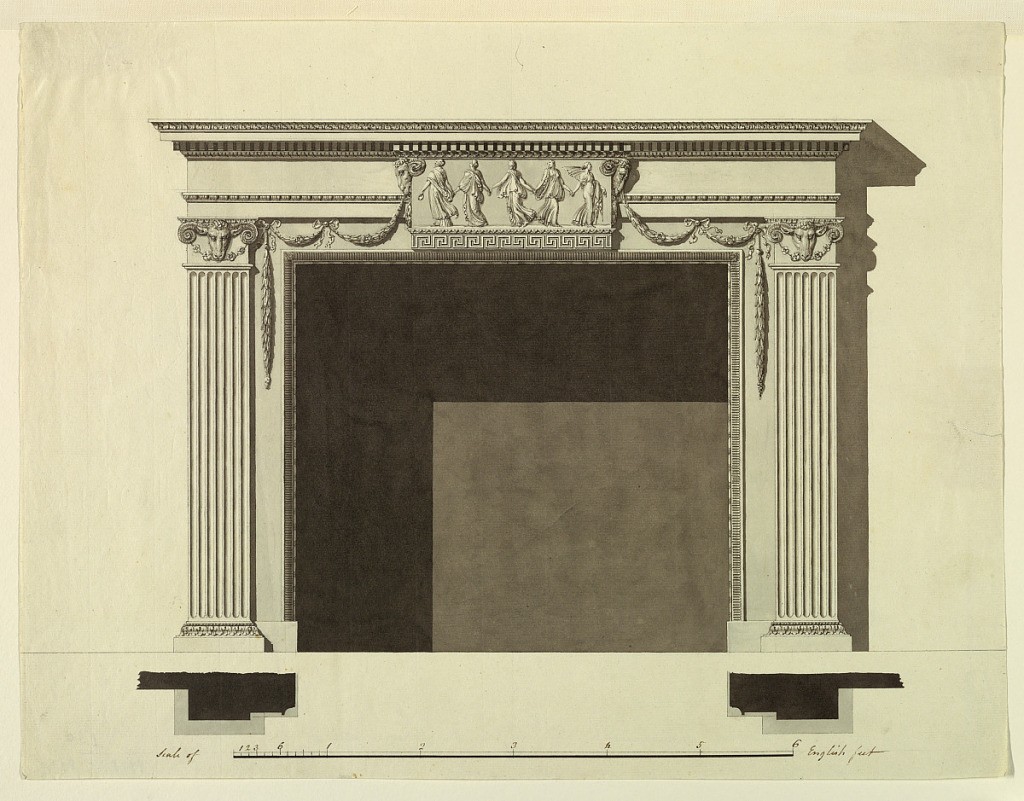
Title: Design for a Chimneypiece with Borghese Dancers
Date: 1780–1800
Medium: Graphite, pen and ink, brush and watercolor on paper
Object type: Drawing
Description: The fireplace is framed by moldings and stripes. Fluted pilasters are laterally. Ramheads with blossom festoons are in the capitals. Above is a high entablature with an unornamented frieze. In the center in front of the lower part of the entablature and the stripe above the opening is a relief with the five dancers as in 1938-88-8202 without the pilasters. A greek band is below the relief. Ramheads are shown in profile laterally at the upper corners. They support festoons, which hang in the framing stripes. Shadow, base line, planes, scale as in 1938-88-8196.